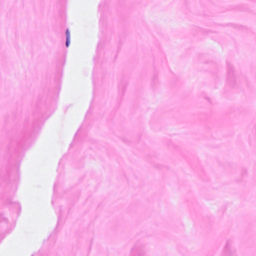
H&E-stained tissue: Breast